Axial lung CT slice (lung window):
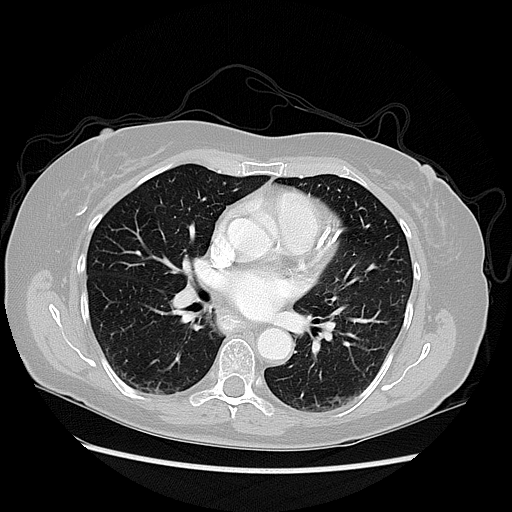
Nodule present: no